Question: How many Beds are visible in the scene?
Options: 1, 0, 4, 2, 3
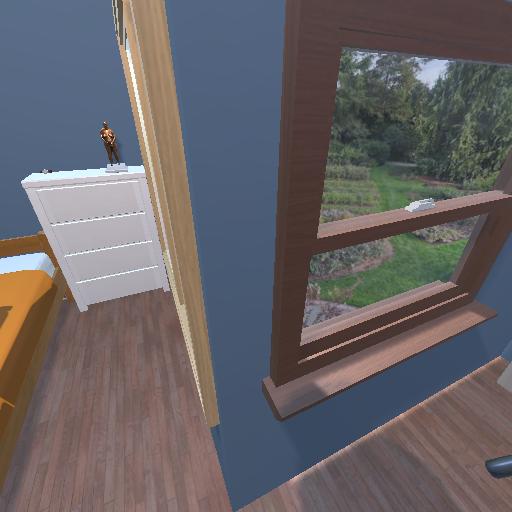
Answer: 1